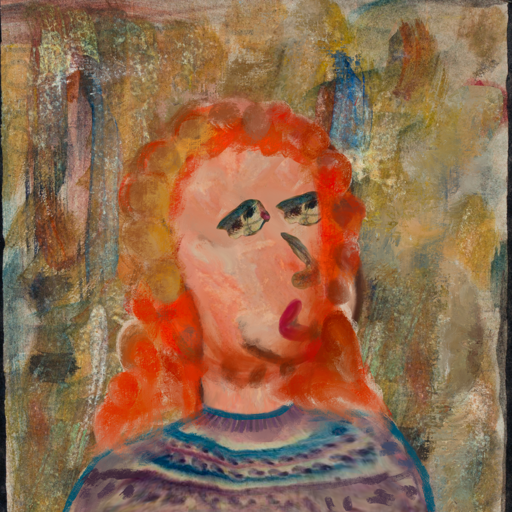
Background: Pipe, Head And Neck Side: Roy_Bahadur, Face Side: Pipe, Bust: HillGirl, Hair Side: Rupkatha, Head Accessory: Blank, Second Necklace: Blank, Necklace: Blank, Baby: Blank